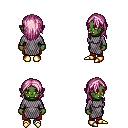
a pixel art fantasy rpg character, female body template, orc, green skin, chain mail, red pants, pink long hairstyle, gold boots, four views (front, back, left, right), 2x2 character sprite sheet, small pixel art, hard edges, no anti-aliasing